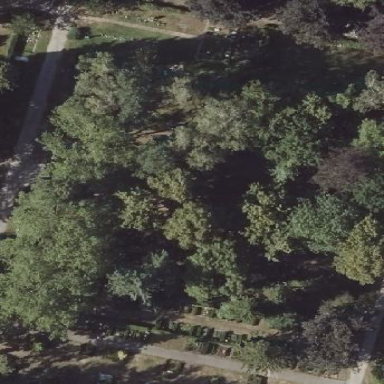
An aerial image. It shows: Sector in the cemetery.